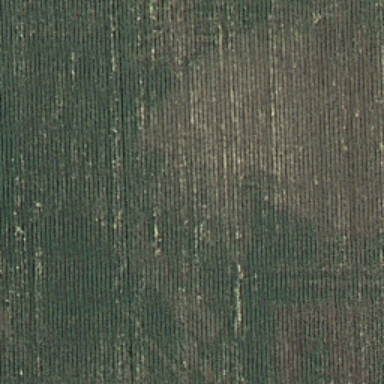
There is a piece of formland .